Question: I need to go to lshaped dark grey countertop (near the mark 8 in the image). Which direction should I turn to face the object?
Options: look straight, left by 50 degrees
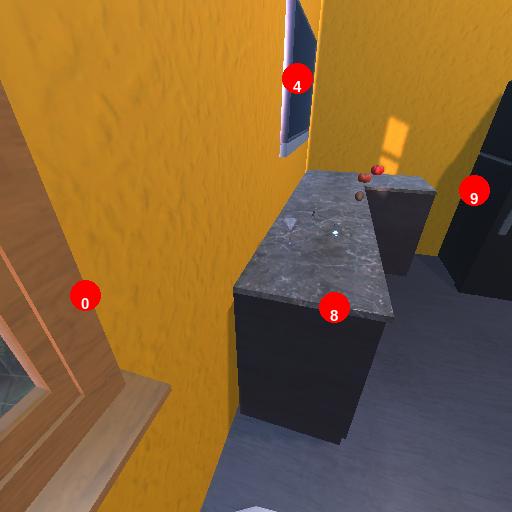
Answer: look straight